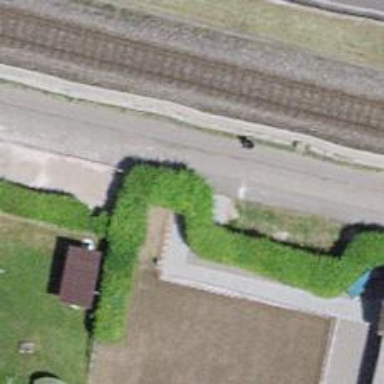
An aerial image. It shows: Hedge acting as barrier.